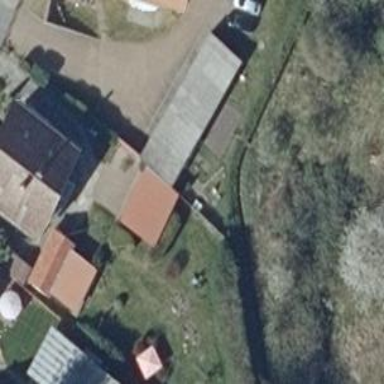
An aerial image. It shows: Group of garages.